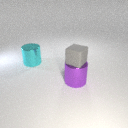
large purple metal cylinder below small gray rubber cube